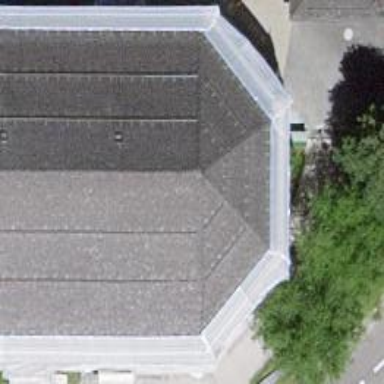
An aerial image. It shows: View of roof with edges.